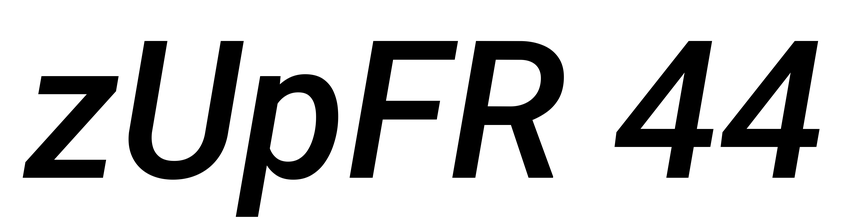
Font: Roboto-Italic_Medium_Italic